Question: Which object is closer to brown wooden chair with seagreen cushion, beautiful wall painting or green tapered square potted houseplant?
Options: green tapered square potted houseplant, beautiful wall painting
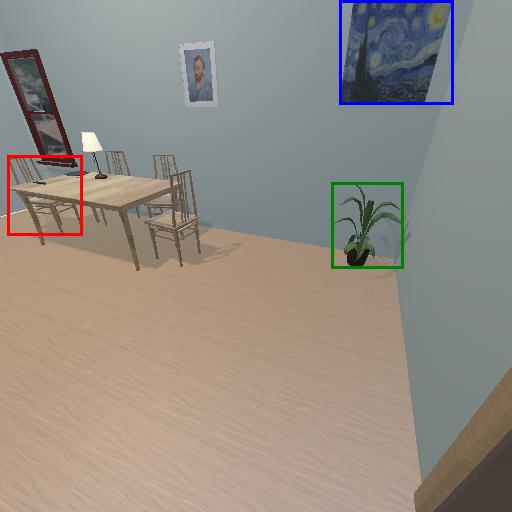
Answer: green tapered square potted houseplant